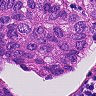
Metastatic tissue present: yes